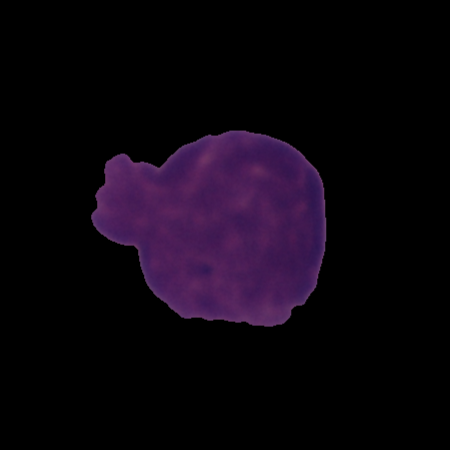
Label: cancer